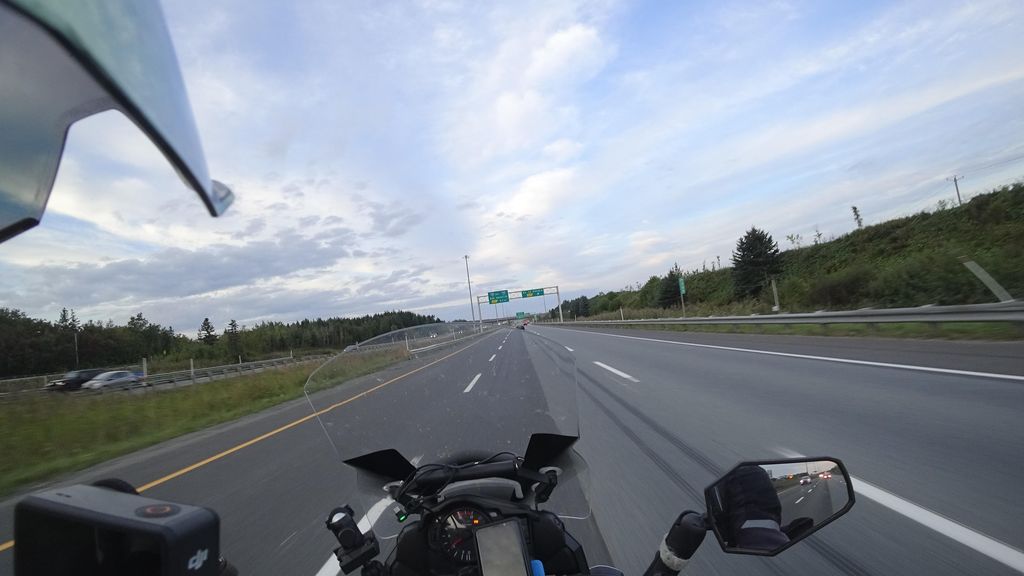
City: quebec_city